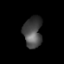
Tissue: lung
Cell type: Fibroblasts
Senescence score: 0.6383
Nuclear area (px): 562
Mean DAPI intensity: 72.133